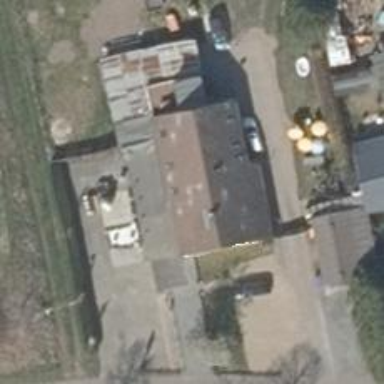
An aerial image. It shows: Restaurant.